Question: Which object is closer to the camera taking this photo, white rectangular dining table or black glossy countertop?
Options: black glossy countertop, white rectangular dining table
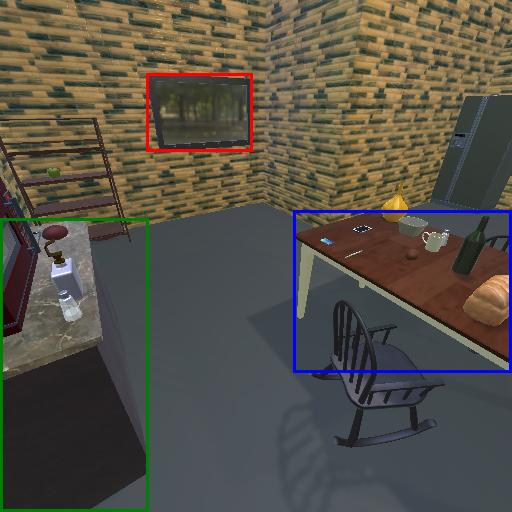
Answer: black glossy countertop